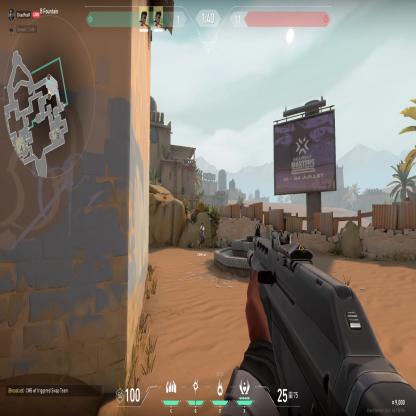
Label: teammate